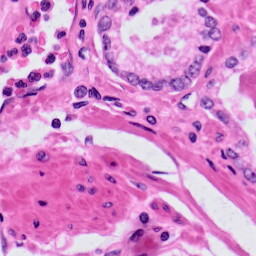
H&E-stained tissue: Prostate